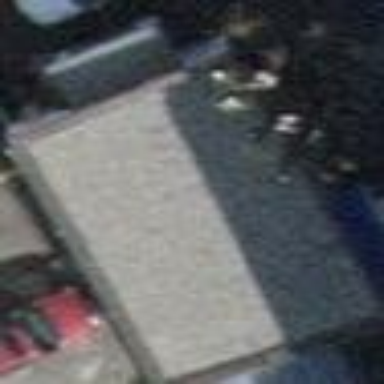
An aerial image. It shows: Shed.